Interaction volume radius: 10 \u00c5
Interaction volume height: 15 \u00c5
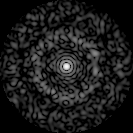
Disorder parameter: 0.8178